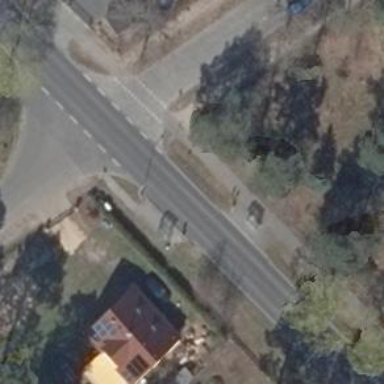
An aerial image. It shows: Sidewalk.